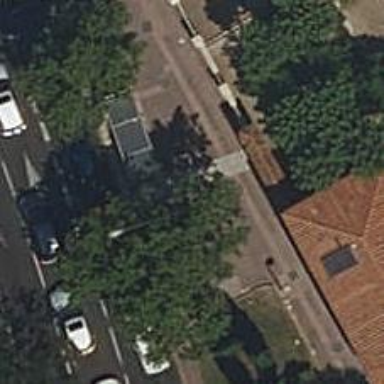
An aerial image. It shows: Post box.